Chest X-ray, AP view. Patient: 43 years old, sex M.
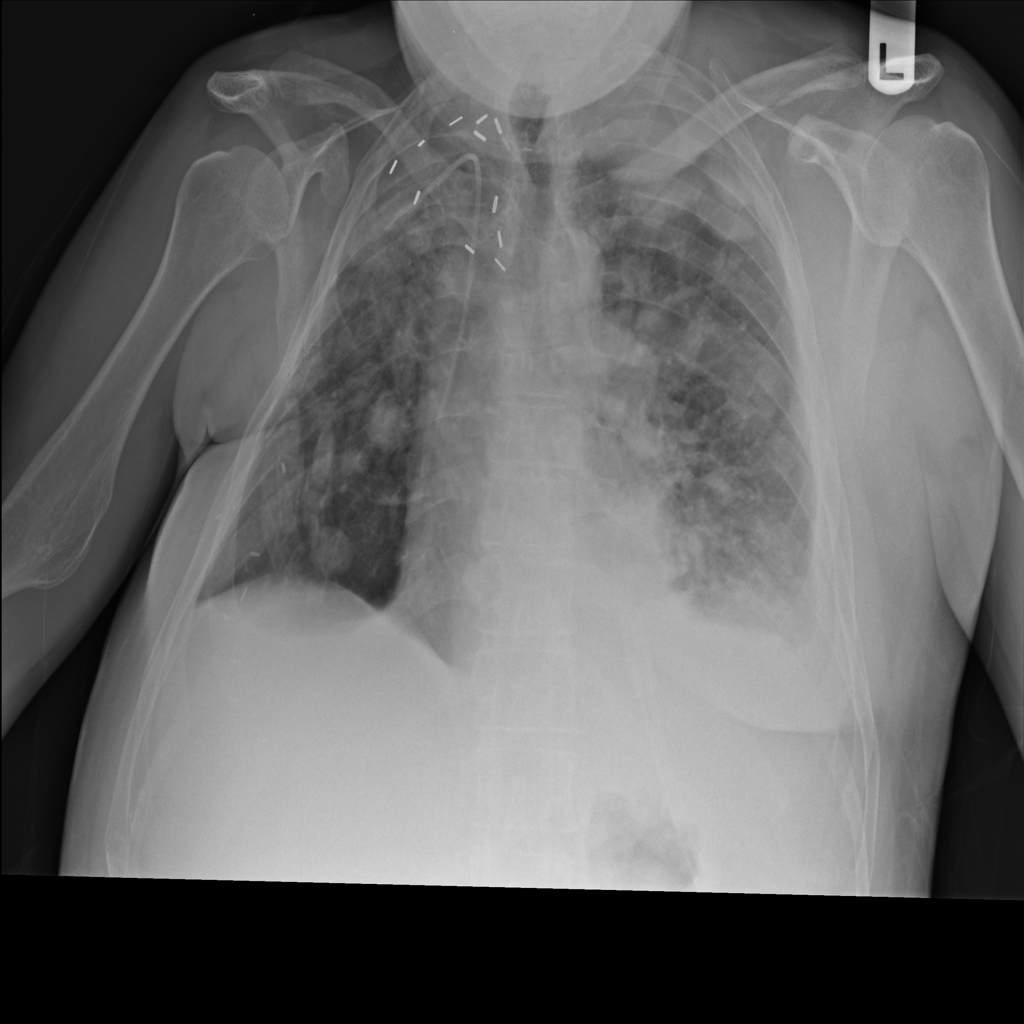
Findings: Mass, Pleural_Thickening